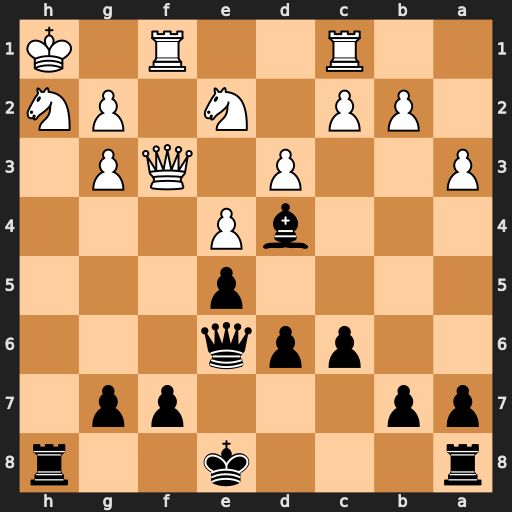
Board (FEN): r3k2r/pp3pp1/2ppq3/4p3/3bP3/P2P1QP1/1PP1N1PN/2R2R1K
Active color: b
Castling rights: kq
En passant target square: -
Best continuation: Rxh2+ Kxh2 Qh6+ Qh5 Qxh5#